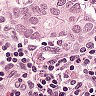
Metastatic tissue present: yes